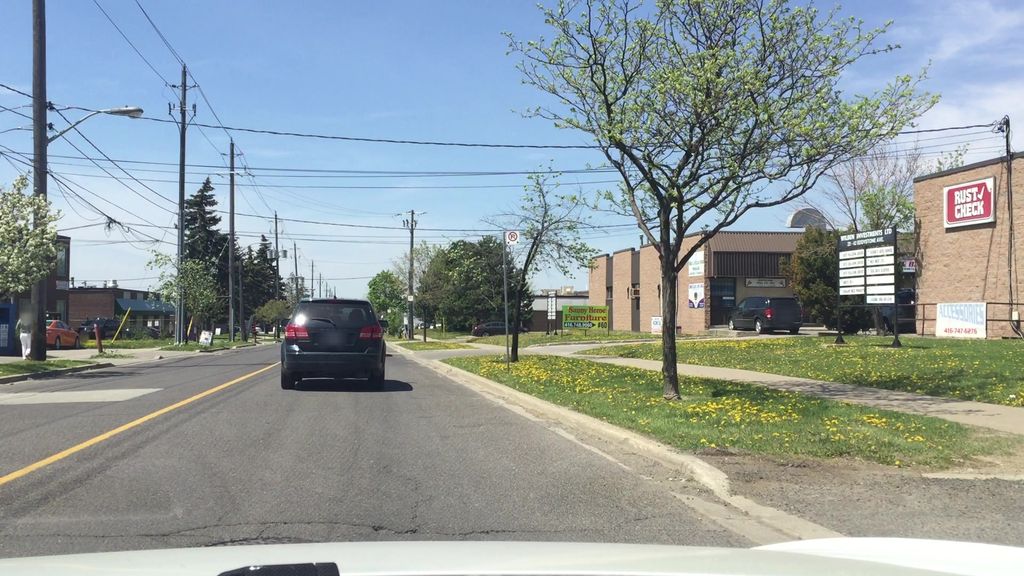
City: toronto